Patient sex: F
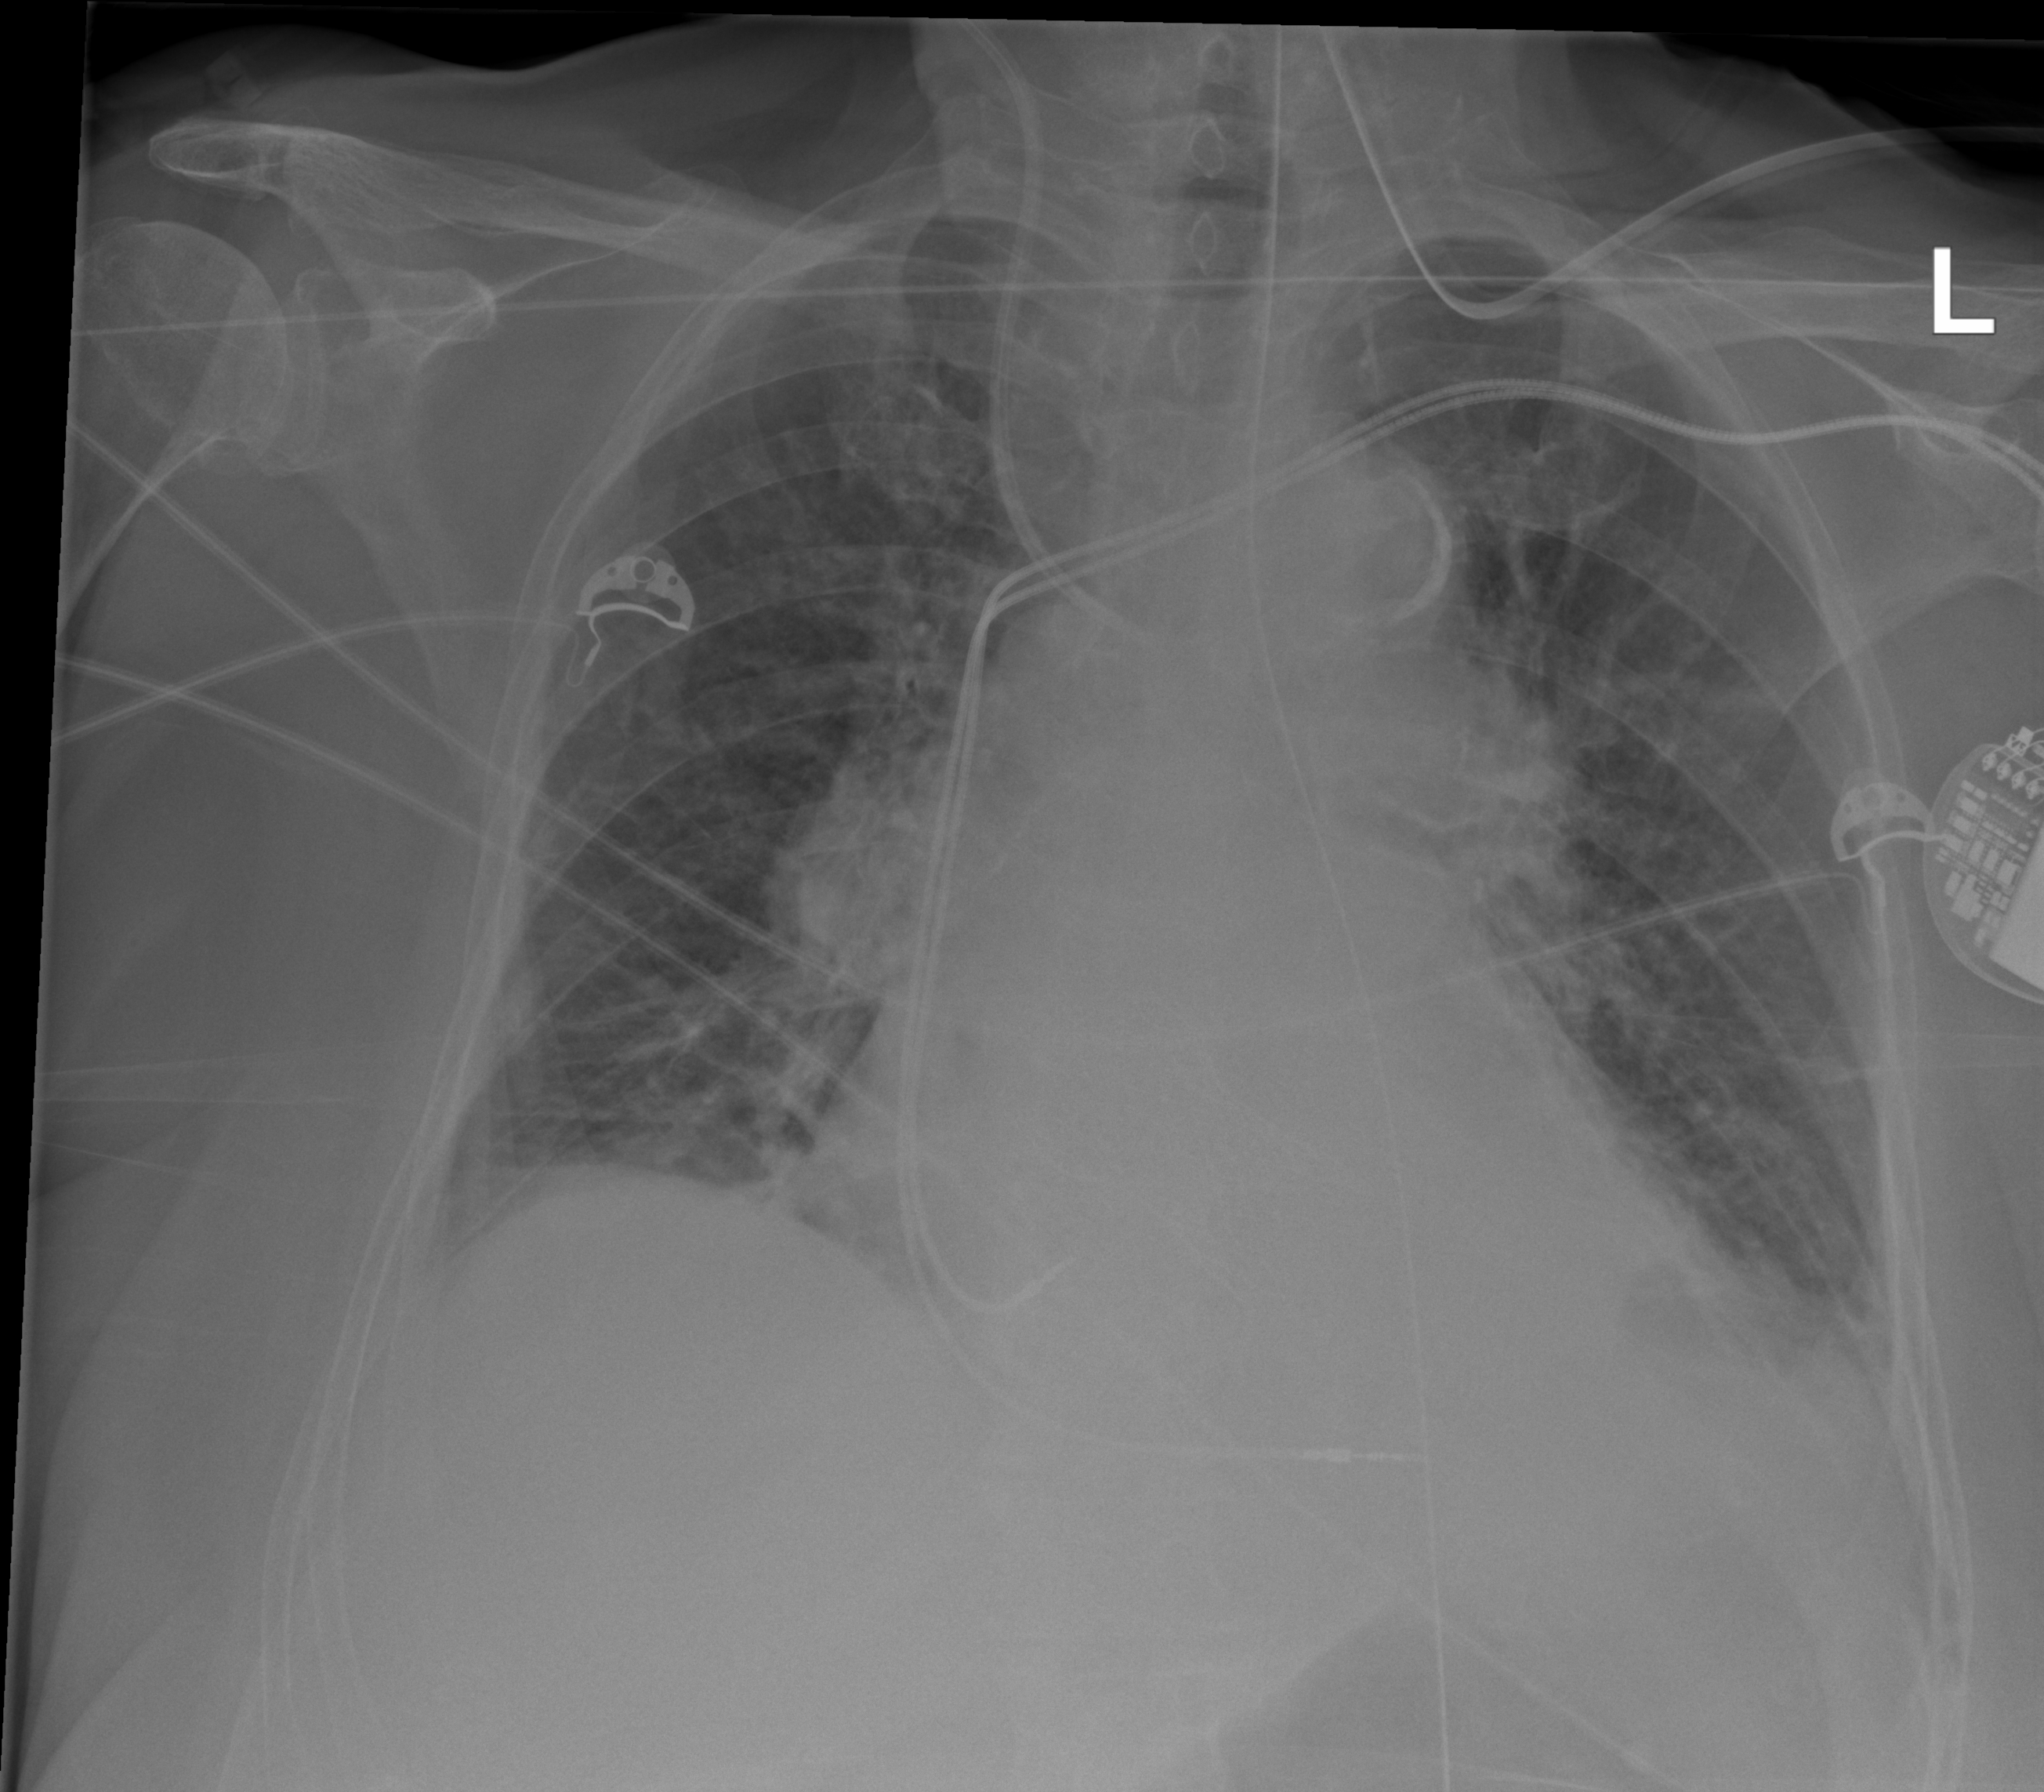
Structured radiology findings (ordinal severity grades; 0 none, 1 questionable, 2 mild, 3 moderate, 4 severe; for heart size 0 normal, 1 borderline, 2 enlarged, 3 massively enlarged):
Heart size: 2
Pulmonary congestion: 2
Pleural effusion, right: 2
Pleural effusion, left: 2
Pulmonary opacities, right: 2
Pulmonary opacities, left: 0
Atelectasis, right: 2
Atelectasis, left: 2